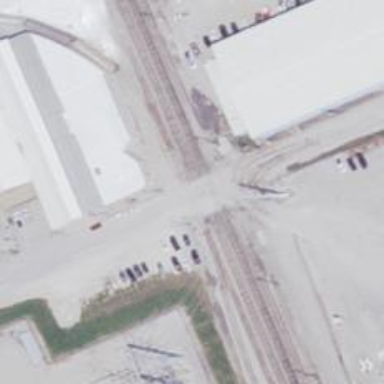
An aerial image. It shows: Level crossing along the railway.